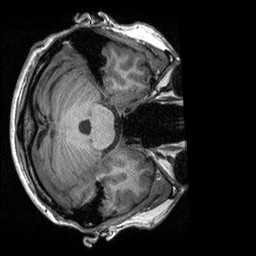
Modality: T1w
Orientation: axial
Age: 29
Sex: male
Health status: healthy
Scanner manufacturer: siemens
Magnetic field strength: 3 T
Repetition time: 2.3 s
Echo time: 0.00303 s